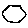
Label: hexagon